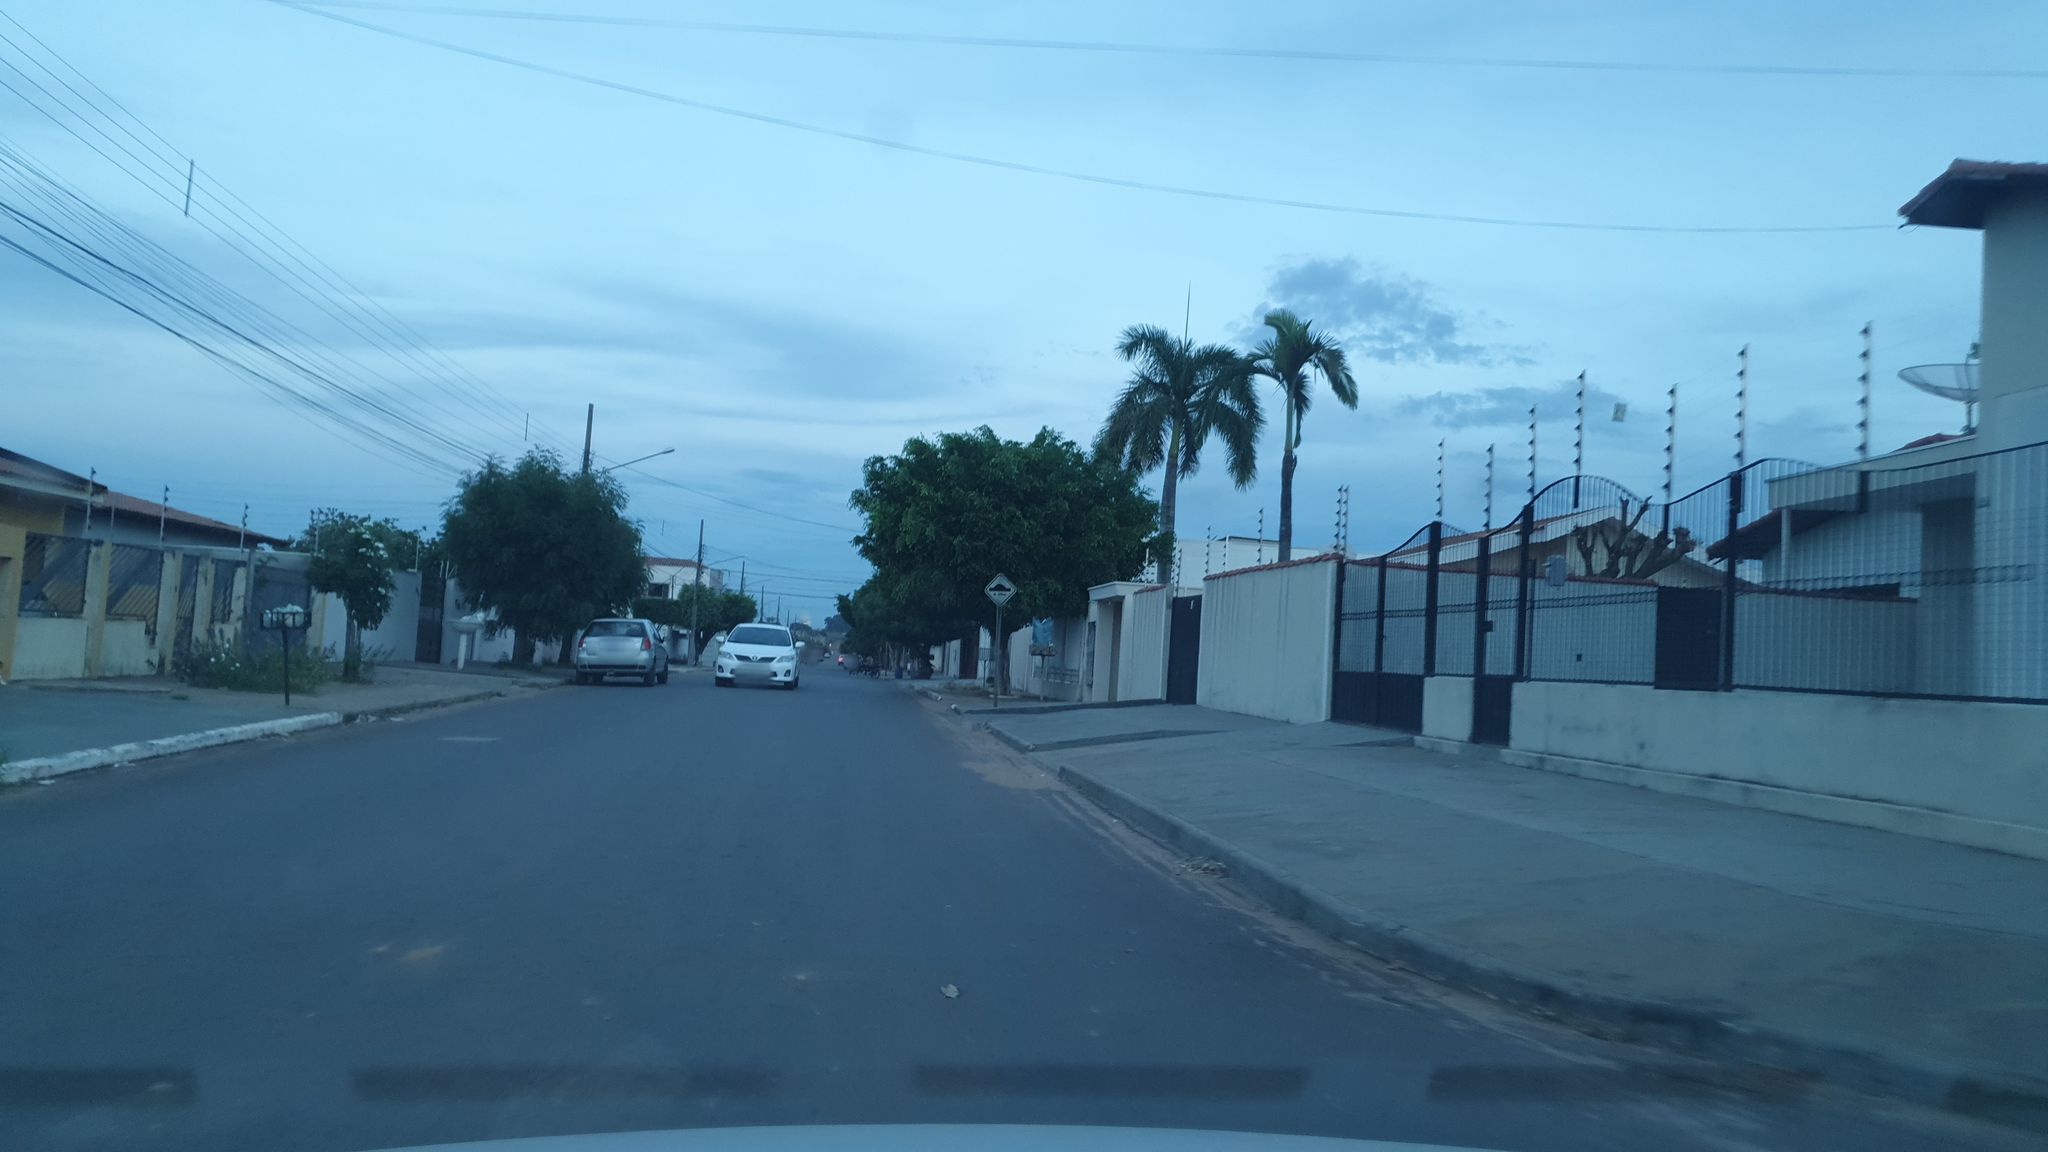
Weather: clear
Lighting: day
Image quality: good
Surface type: driving surface
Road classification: residential
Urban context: dense urban cluster
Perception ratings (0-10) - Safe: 1.13, Lively: 2, Beautiful: 3.65, Boring: 3.05, Depressing: 4.67, Wealthy: 1.13